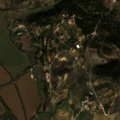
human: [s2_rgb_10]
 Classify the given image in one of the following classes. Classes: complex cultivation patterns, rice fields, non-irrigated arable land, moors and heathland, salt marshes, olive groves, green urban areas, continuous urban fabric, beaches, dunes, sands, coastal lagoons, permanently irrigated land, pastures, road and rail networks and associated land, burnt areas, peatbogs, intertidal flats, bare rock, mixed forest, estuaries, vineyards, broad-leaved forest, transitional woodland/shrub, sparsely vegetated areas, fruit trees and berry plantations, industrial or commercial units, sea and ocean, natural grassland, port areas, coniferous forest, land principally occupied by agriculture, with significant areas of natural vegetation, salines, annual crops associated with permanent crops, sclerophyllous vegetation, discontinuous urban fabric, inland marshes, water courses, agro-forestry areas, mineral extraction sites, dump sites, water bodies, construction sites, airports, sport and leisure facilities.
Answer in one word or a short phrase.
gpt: discontinuous urban fabric, permanently irrigated land, annual crops associated with permanent crops, complex cultivation patterns, broad-leaved forest, mixed forest